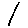
Label: line